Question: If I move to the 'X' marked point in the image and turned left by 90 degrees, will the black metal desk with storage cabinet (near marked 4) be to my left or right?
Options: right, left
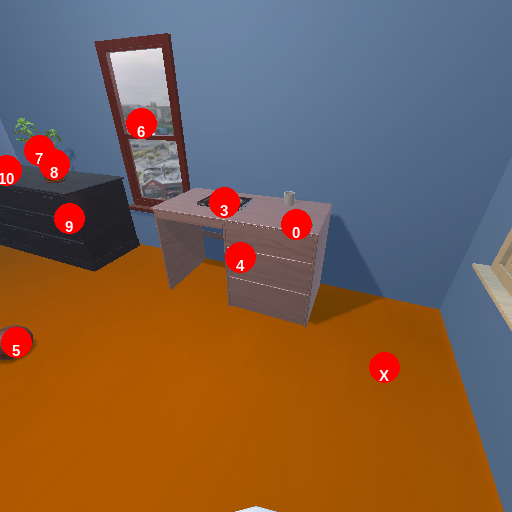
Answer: right